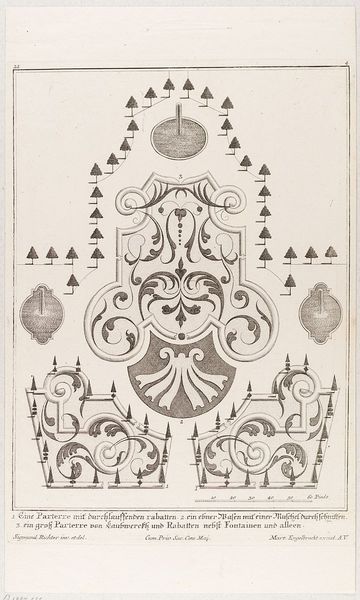
Titel: Gartenparterre
Künstler: Siegmund Richter
Standort: Hamburg
Institution: Museum für Kunst und Gewerbe Hamburg
Schlagwörter: baum, bäume, teich, ornament, barock, strauch, garten, springbrunnen, grafik, graphik, ornamente, fotografie, photographie, druckgraphik, druckgrafik, radierung, stich, entwurf, beete, blumenbeet, plan, fontaine, kupferstich, grundriss, barockgarten, parks, reproduktionen, barockzeit, barockzeitalter, druckerzeugnisse, sträucher, gebäudes, gärten, ornamentstich, vorlageblätter, gartenlabyrinth